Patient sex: F
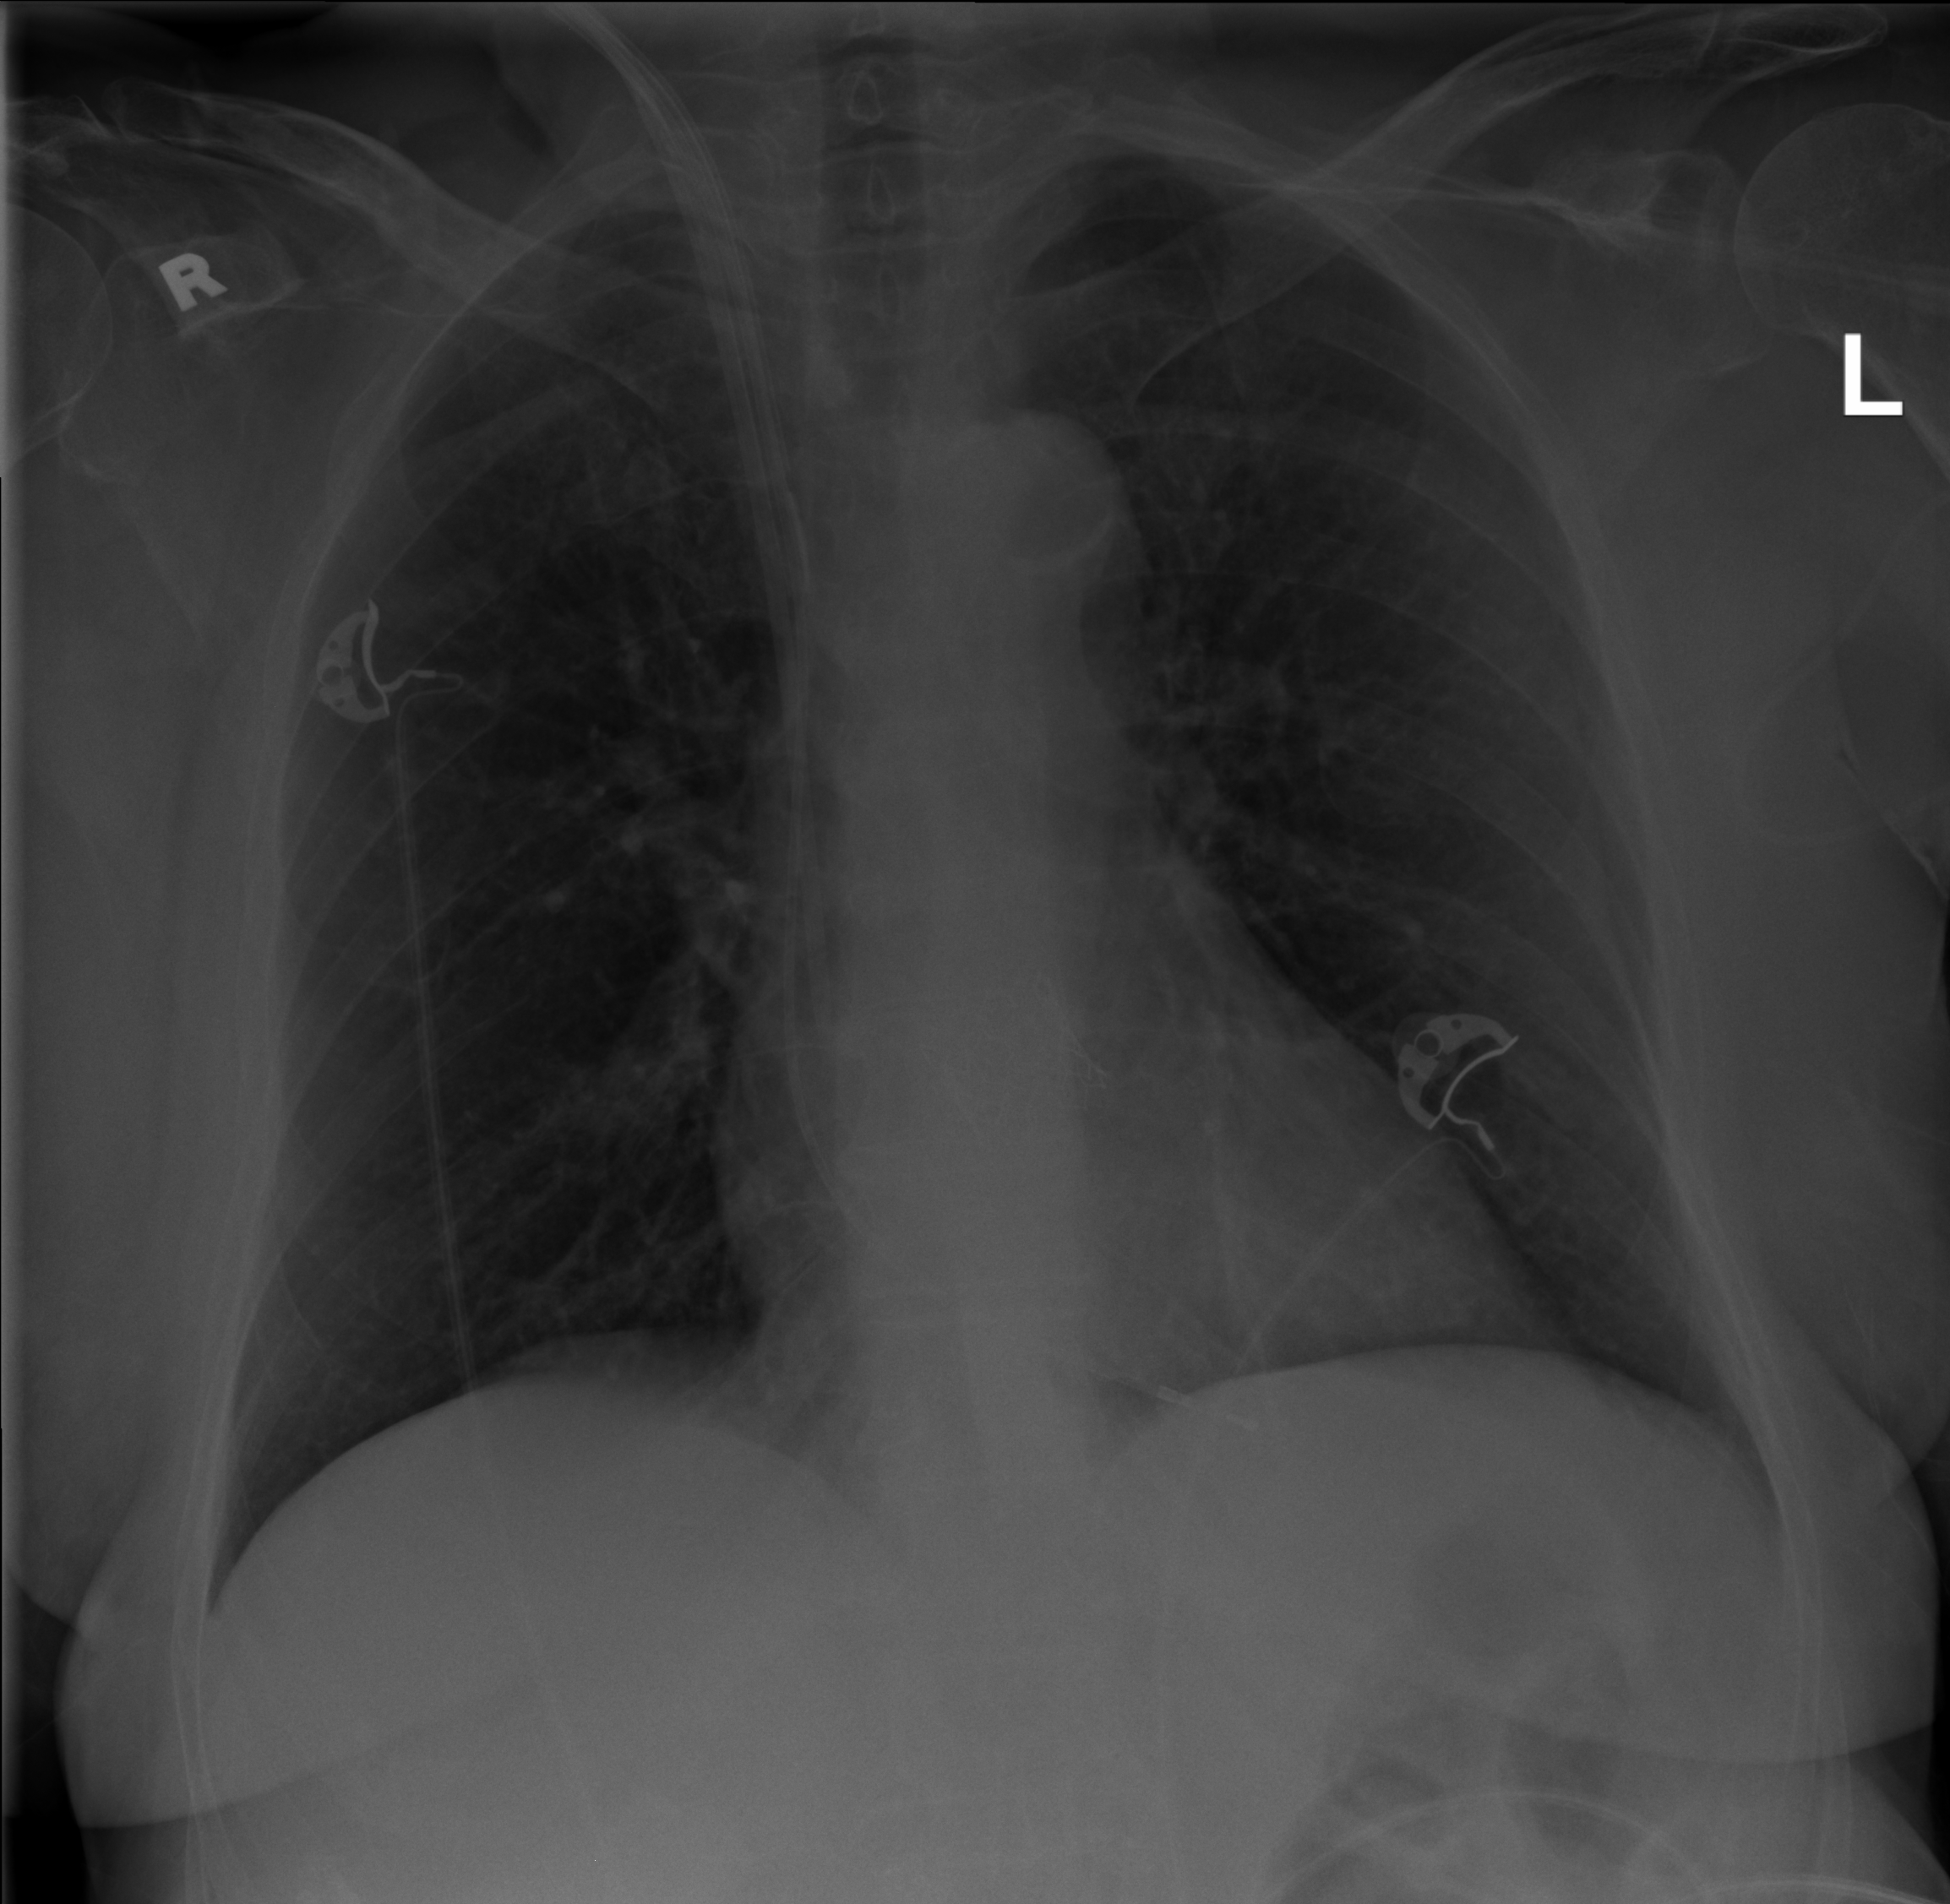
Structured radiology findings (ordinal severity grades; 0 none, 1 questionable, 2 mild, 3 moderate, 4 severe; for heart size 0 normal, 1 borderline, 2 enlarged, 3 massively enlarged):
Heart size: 0
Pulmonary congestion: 0
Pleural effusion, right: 0
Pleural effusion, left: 0
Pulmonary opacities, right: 0
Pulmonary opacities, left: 0
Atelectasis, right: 2
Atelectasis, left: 0